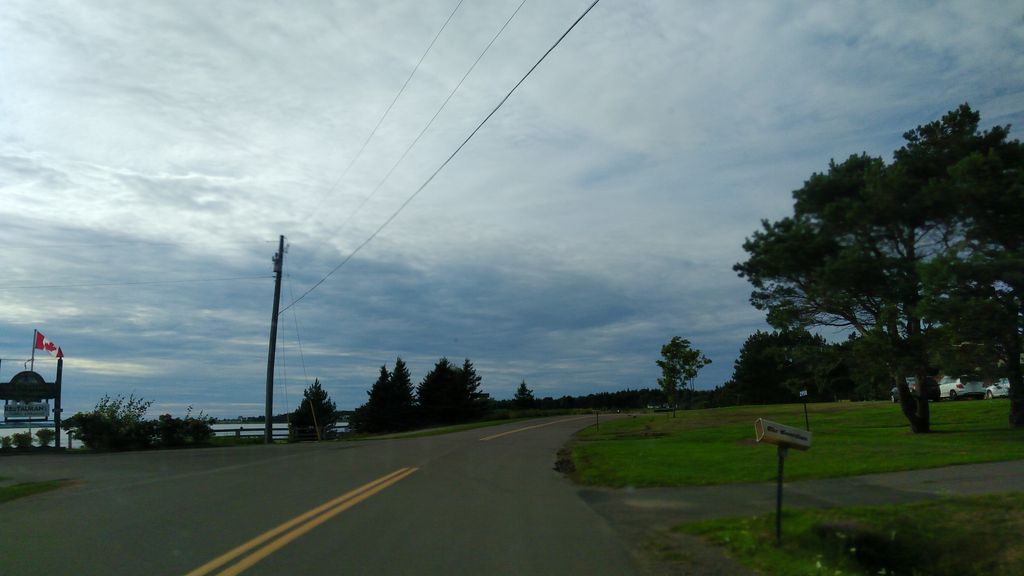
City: charlottetown